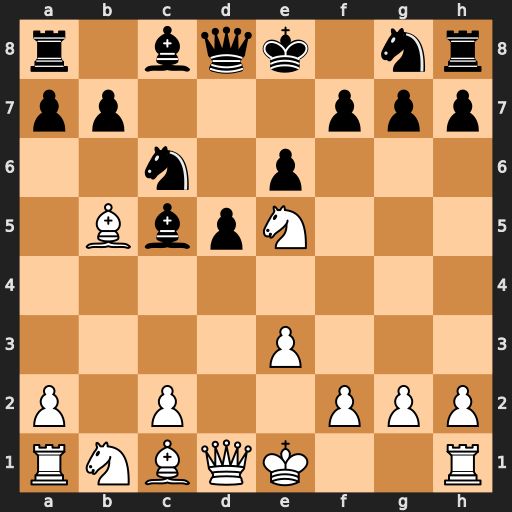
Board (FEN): r1bqk1nr/pp3ppp/2n1p3/1BbpN3/8/4P3/P1P2PPP/RNBQK2R
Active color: w
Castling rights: KQkq
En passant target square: -
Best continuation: Nxc6 bxc6 Bxc6+ Bd7 Bxa8